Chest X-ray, PA view. Patient: 38 years old, sex M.
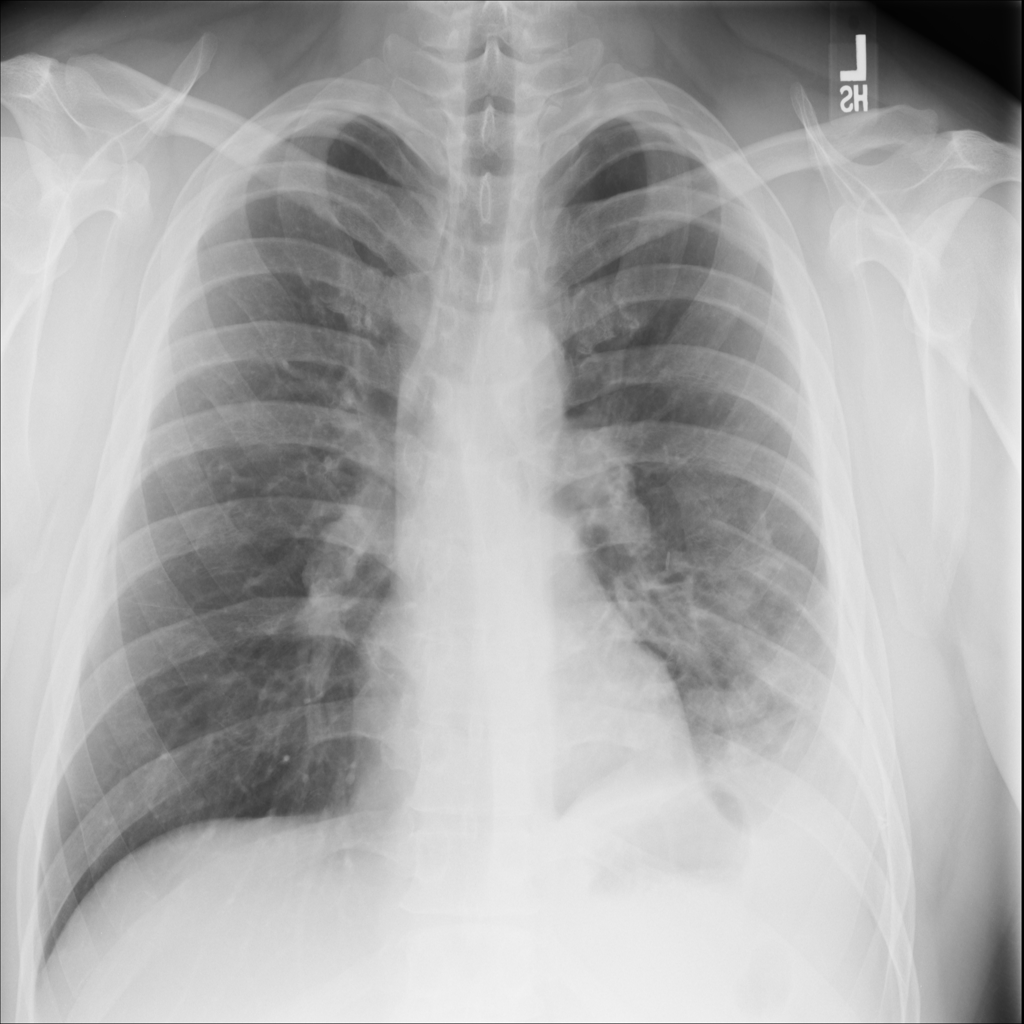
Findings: No Finding